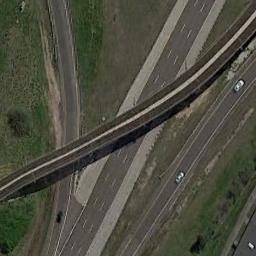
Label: overpass